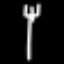
Label: fork